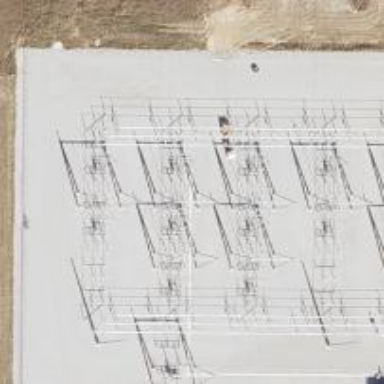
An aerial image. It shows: Switch used for power control.